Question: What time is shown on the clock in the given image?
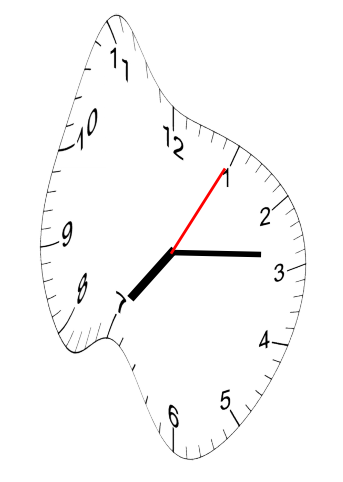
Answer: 07:14:05